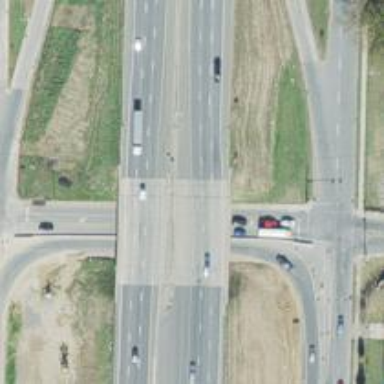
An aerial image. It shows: Beam-structured bridge on motorway.